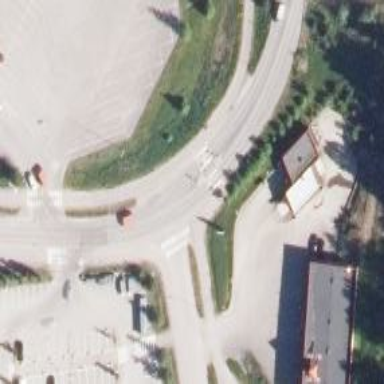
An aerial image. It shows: Asphalt cycleway.